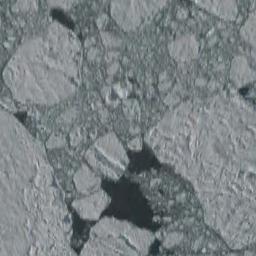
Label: sea_ice